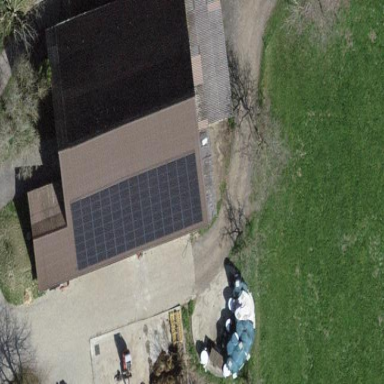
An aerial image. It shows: Solar photovoltaic panel generator.